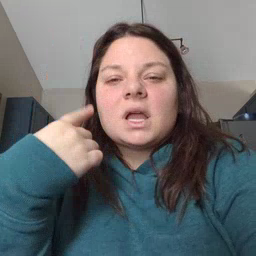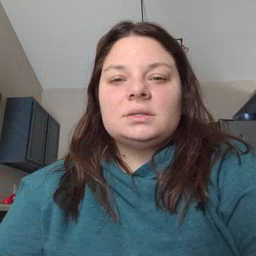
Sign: face